Milling tool wear sample.
Tool blade image: 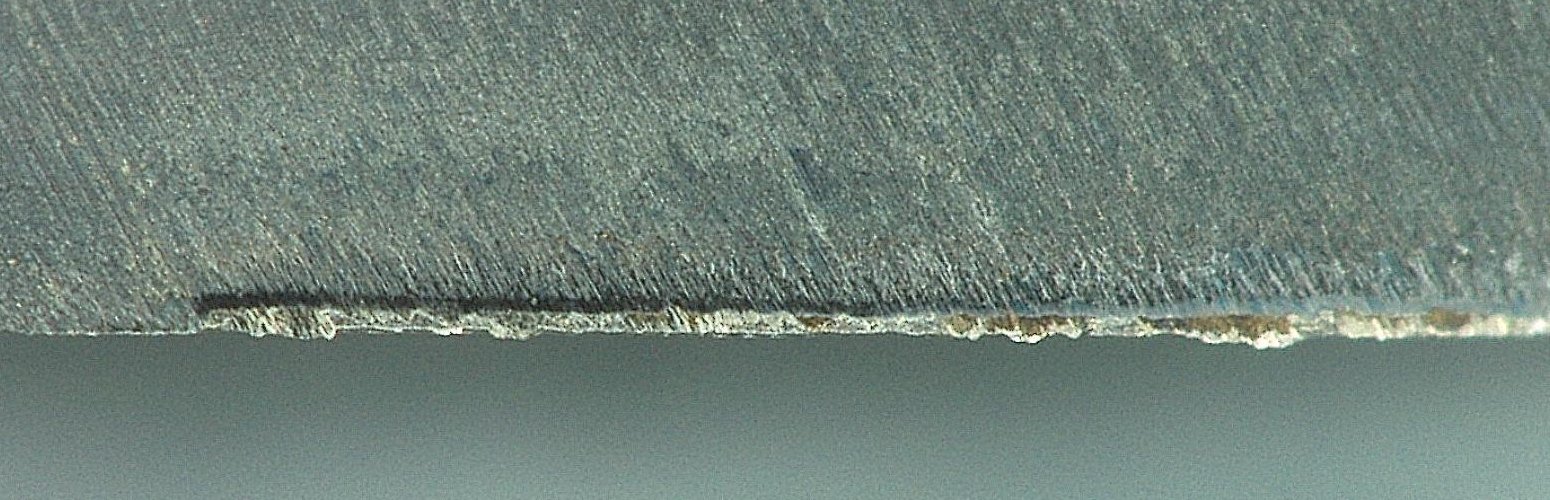
Chip image: 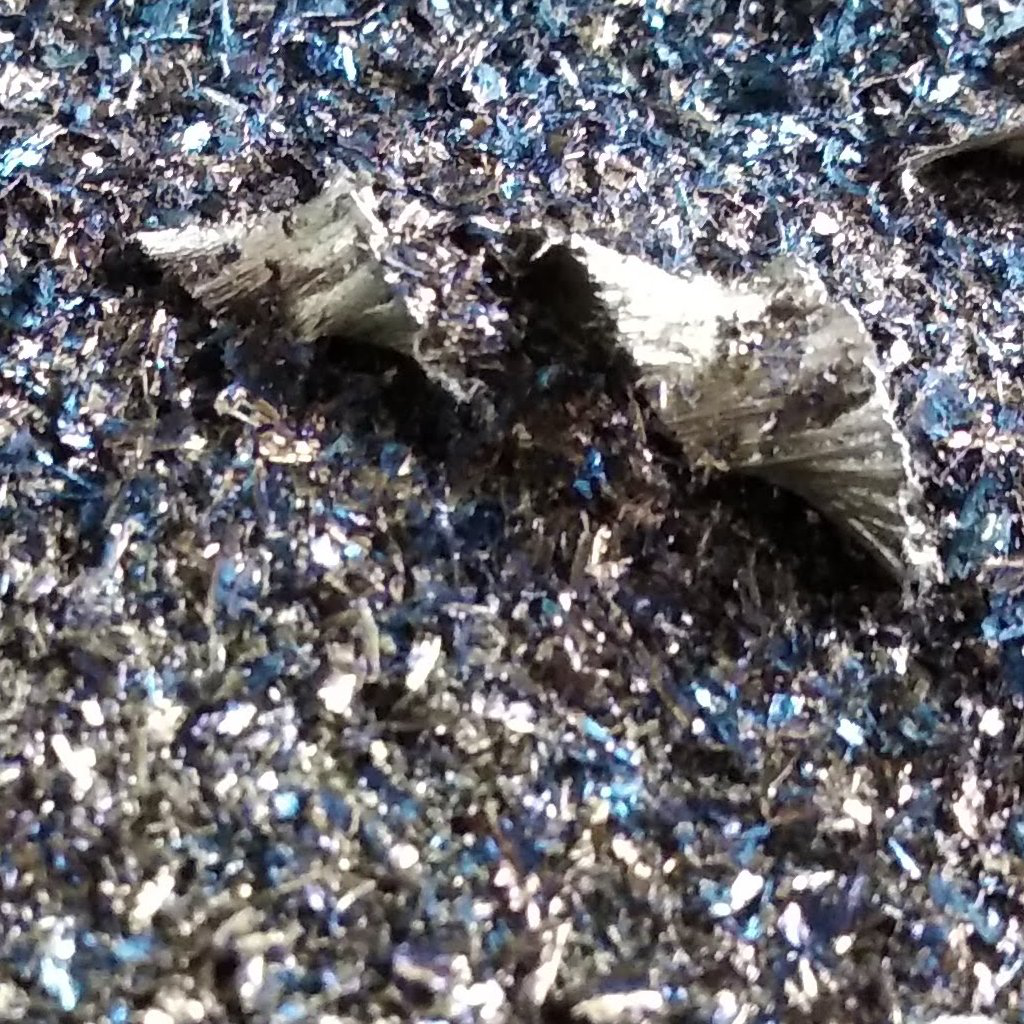
Workpiece image: 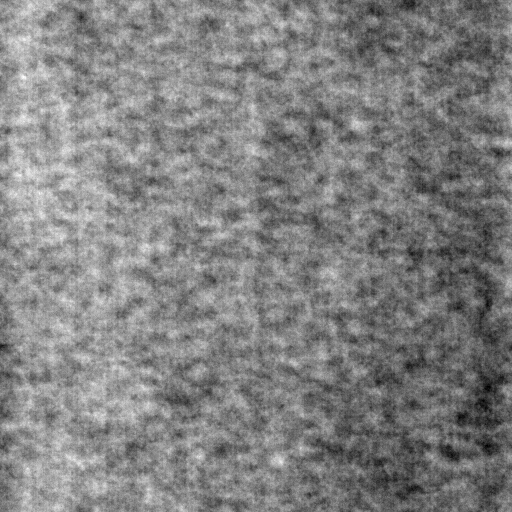
Tool wear state: used
Gaps: 7.45
Flank wear: 77.05
Overhang: 19.02
Force-signal Mel-spectrograms (X, Y, Z axes): 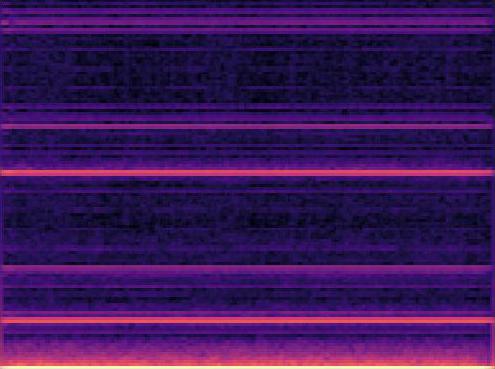 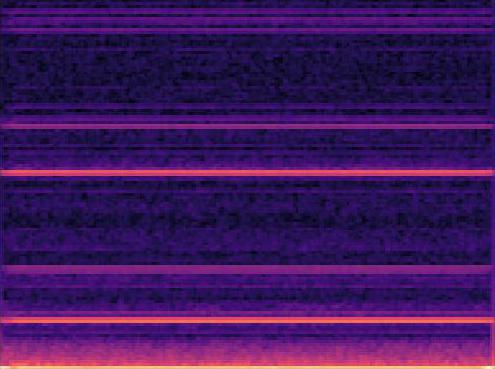 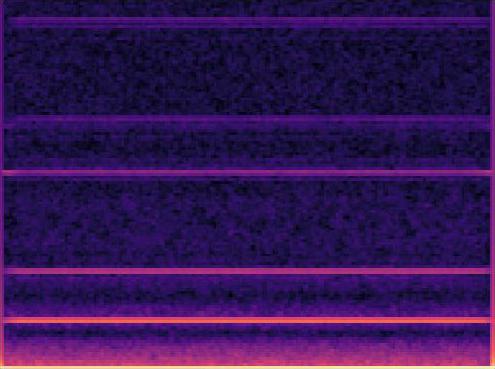
Force-signal scalograms (X, Y, Z axes): 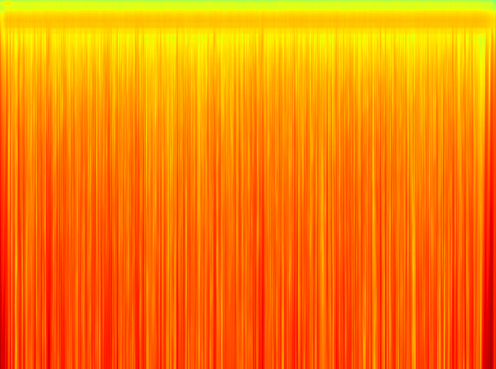 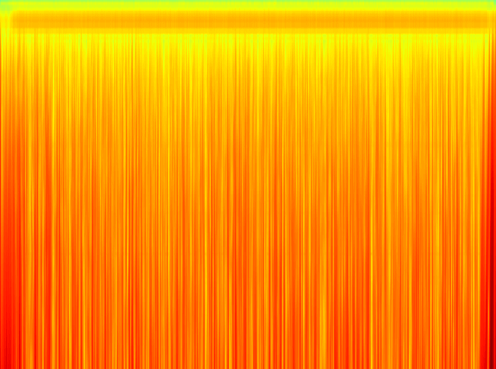 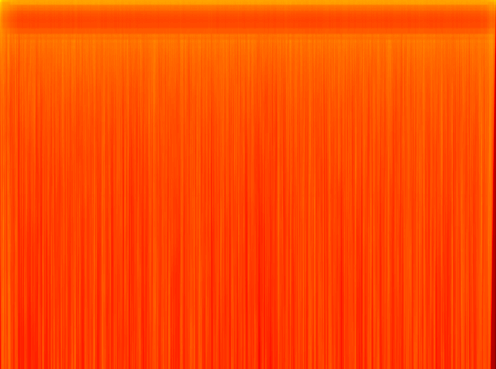
Force phase: steady_state_stabilization_wear